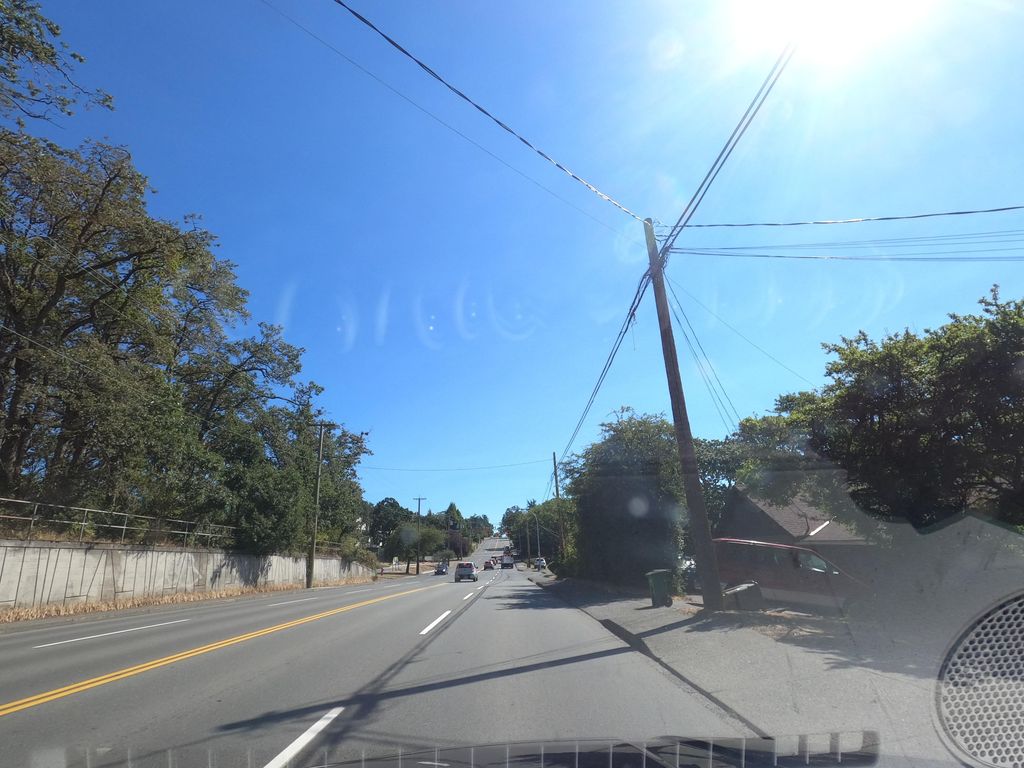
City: victoria